Aerial crown-view tile of a tropical tree (Barro Colorado Island, Panama), acquired 20250512:
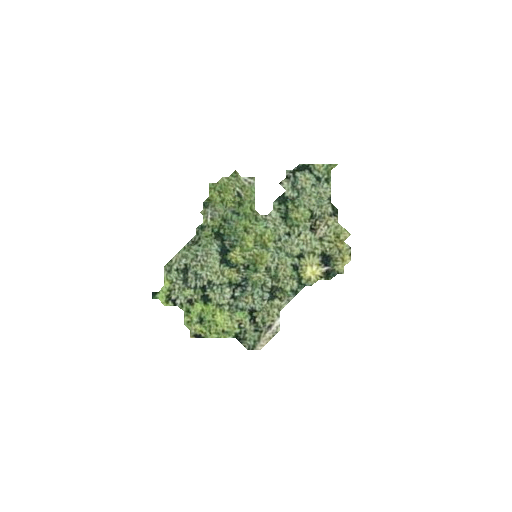
Species: Protium tenuifolium
GBIF accepted scientific name: Protium tenuifolium
Crown area: 31.327 m²